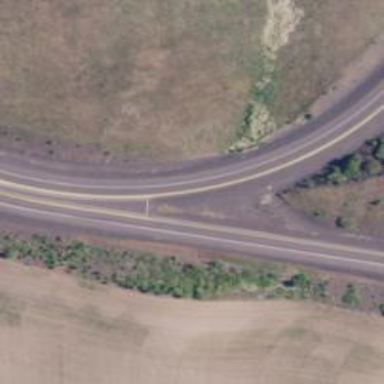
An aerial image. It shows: Trunk link highway.